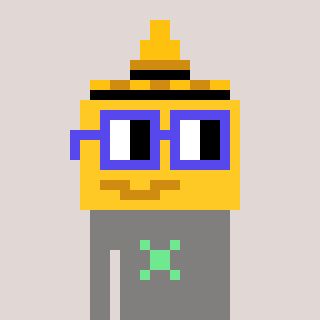
a pixel art character with square blue glasses, a mustard-shaped head and a bluegrey-colored body on a warm background